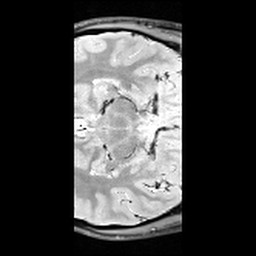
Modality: T1w
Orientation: axial
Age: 20
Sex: male
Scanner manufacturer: siemens
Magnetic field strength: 3 T
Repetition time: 6.5 s
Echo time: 0.016 s